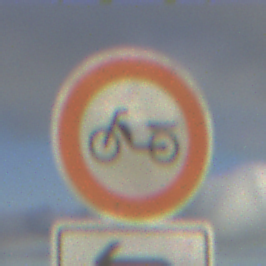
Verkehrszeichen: VerbotMofas
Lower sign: RichtungsangabeDurchPfeile2
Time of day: SunriseSunset
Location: Outdoor (Nature)
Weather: PartlyCloudy
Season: NotSpecified
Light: Natural